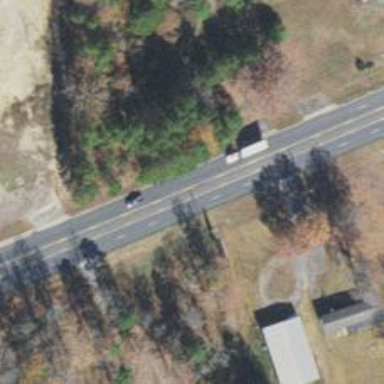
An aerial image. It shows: Trunk highway.